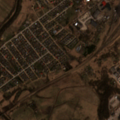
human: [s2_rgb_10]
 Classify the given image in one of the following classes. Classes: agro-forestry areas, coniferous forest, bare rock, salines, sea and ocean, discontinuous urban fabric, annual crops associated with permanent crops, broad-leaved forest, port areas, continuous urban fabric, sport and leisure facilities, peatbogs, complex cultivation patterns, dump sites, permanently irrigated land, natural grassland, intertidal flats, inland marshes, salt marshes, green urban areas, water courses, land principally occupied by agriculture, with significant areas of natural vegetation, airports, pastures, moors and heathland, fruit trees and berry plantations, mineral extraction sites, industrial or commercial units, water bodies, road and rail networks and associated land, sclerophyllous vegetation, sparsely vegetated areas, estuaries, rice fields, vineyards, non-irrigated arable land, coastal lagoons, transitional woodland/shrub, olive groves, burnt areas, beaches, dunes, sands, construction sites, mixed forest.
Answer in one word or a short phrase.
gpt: discontinuous urban fabric, industrial or commercial units, green urban areas, pastures, complex cultivation patterns, land principally occupied by agriculture, with significant areas of natural vegetation